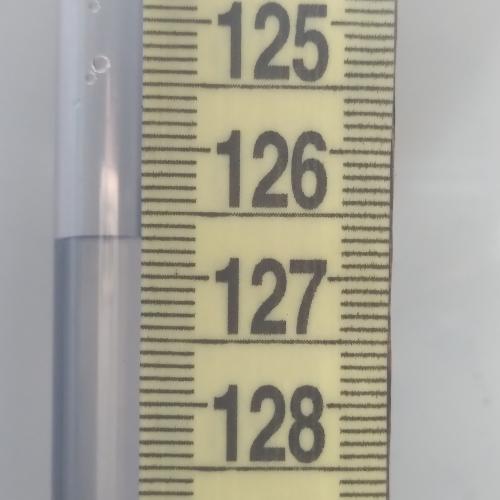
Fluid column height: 126.7 cm